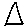
Label: triangle